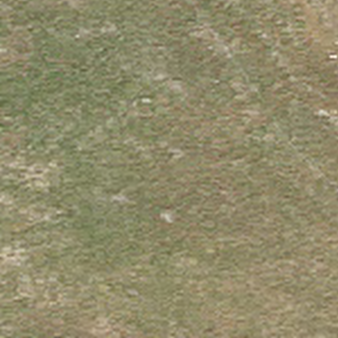
Label: other